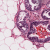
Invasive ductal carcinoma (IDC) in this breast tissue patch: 0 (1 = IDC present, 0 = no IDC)